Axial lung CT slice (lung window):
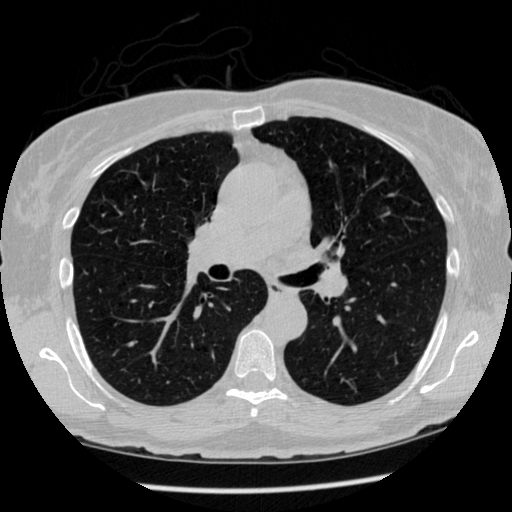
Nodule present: no